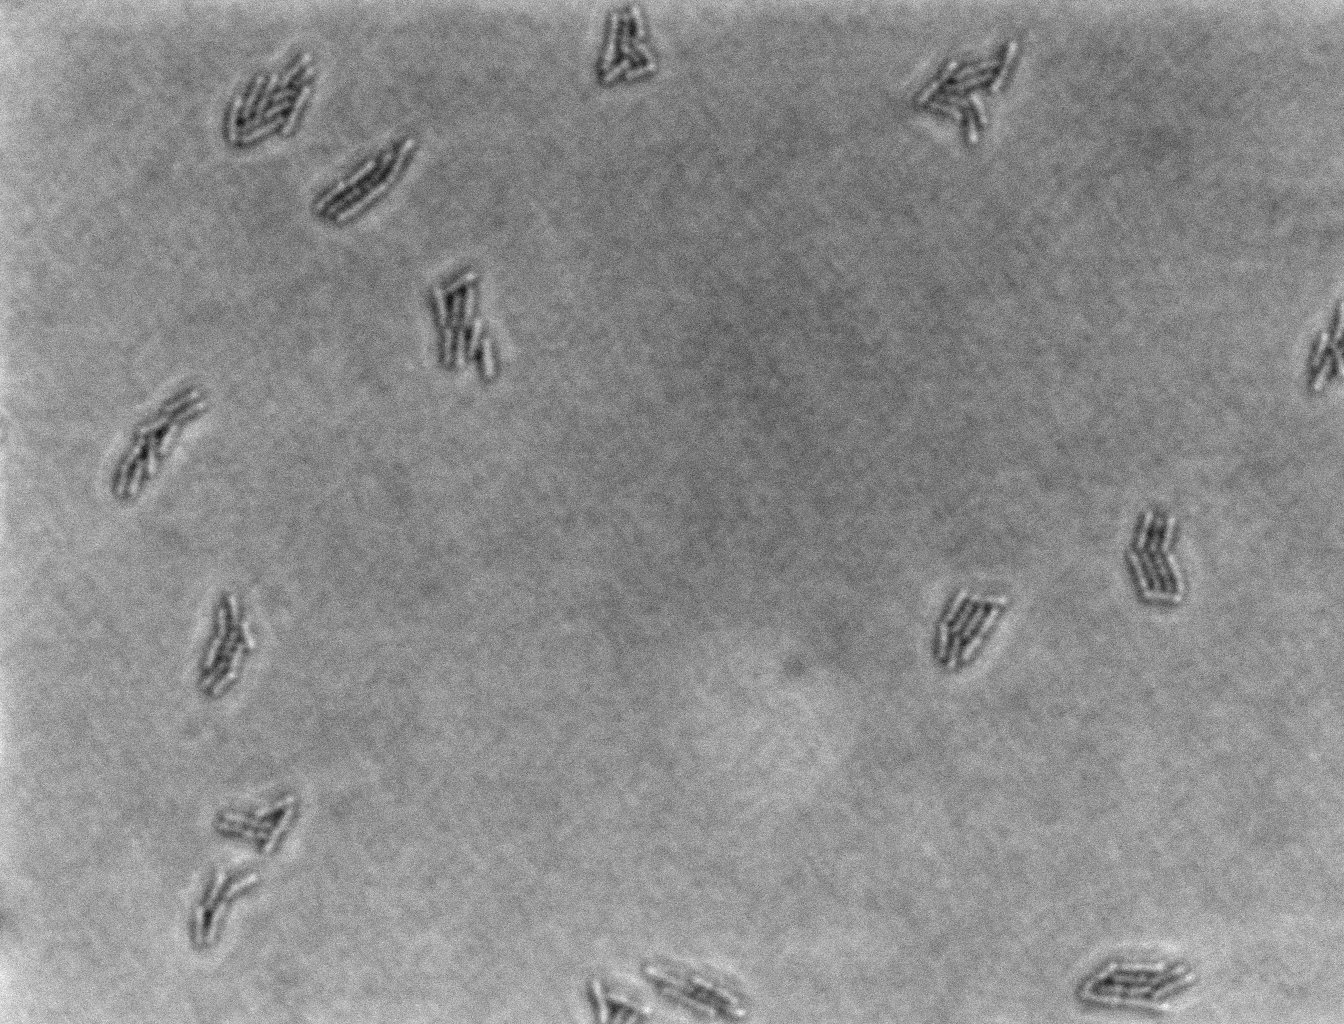
various_fewshot